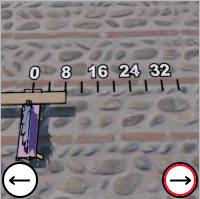
Task: length
Answer: 8
First scale value: 8.0